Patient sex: M
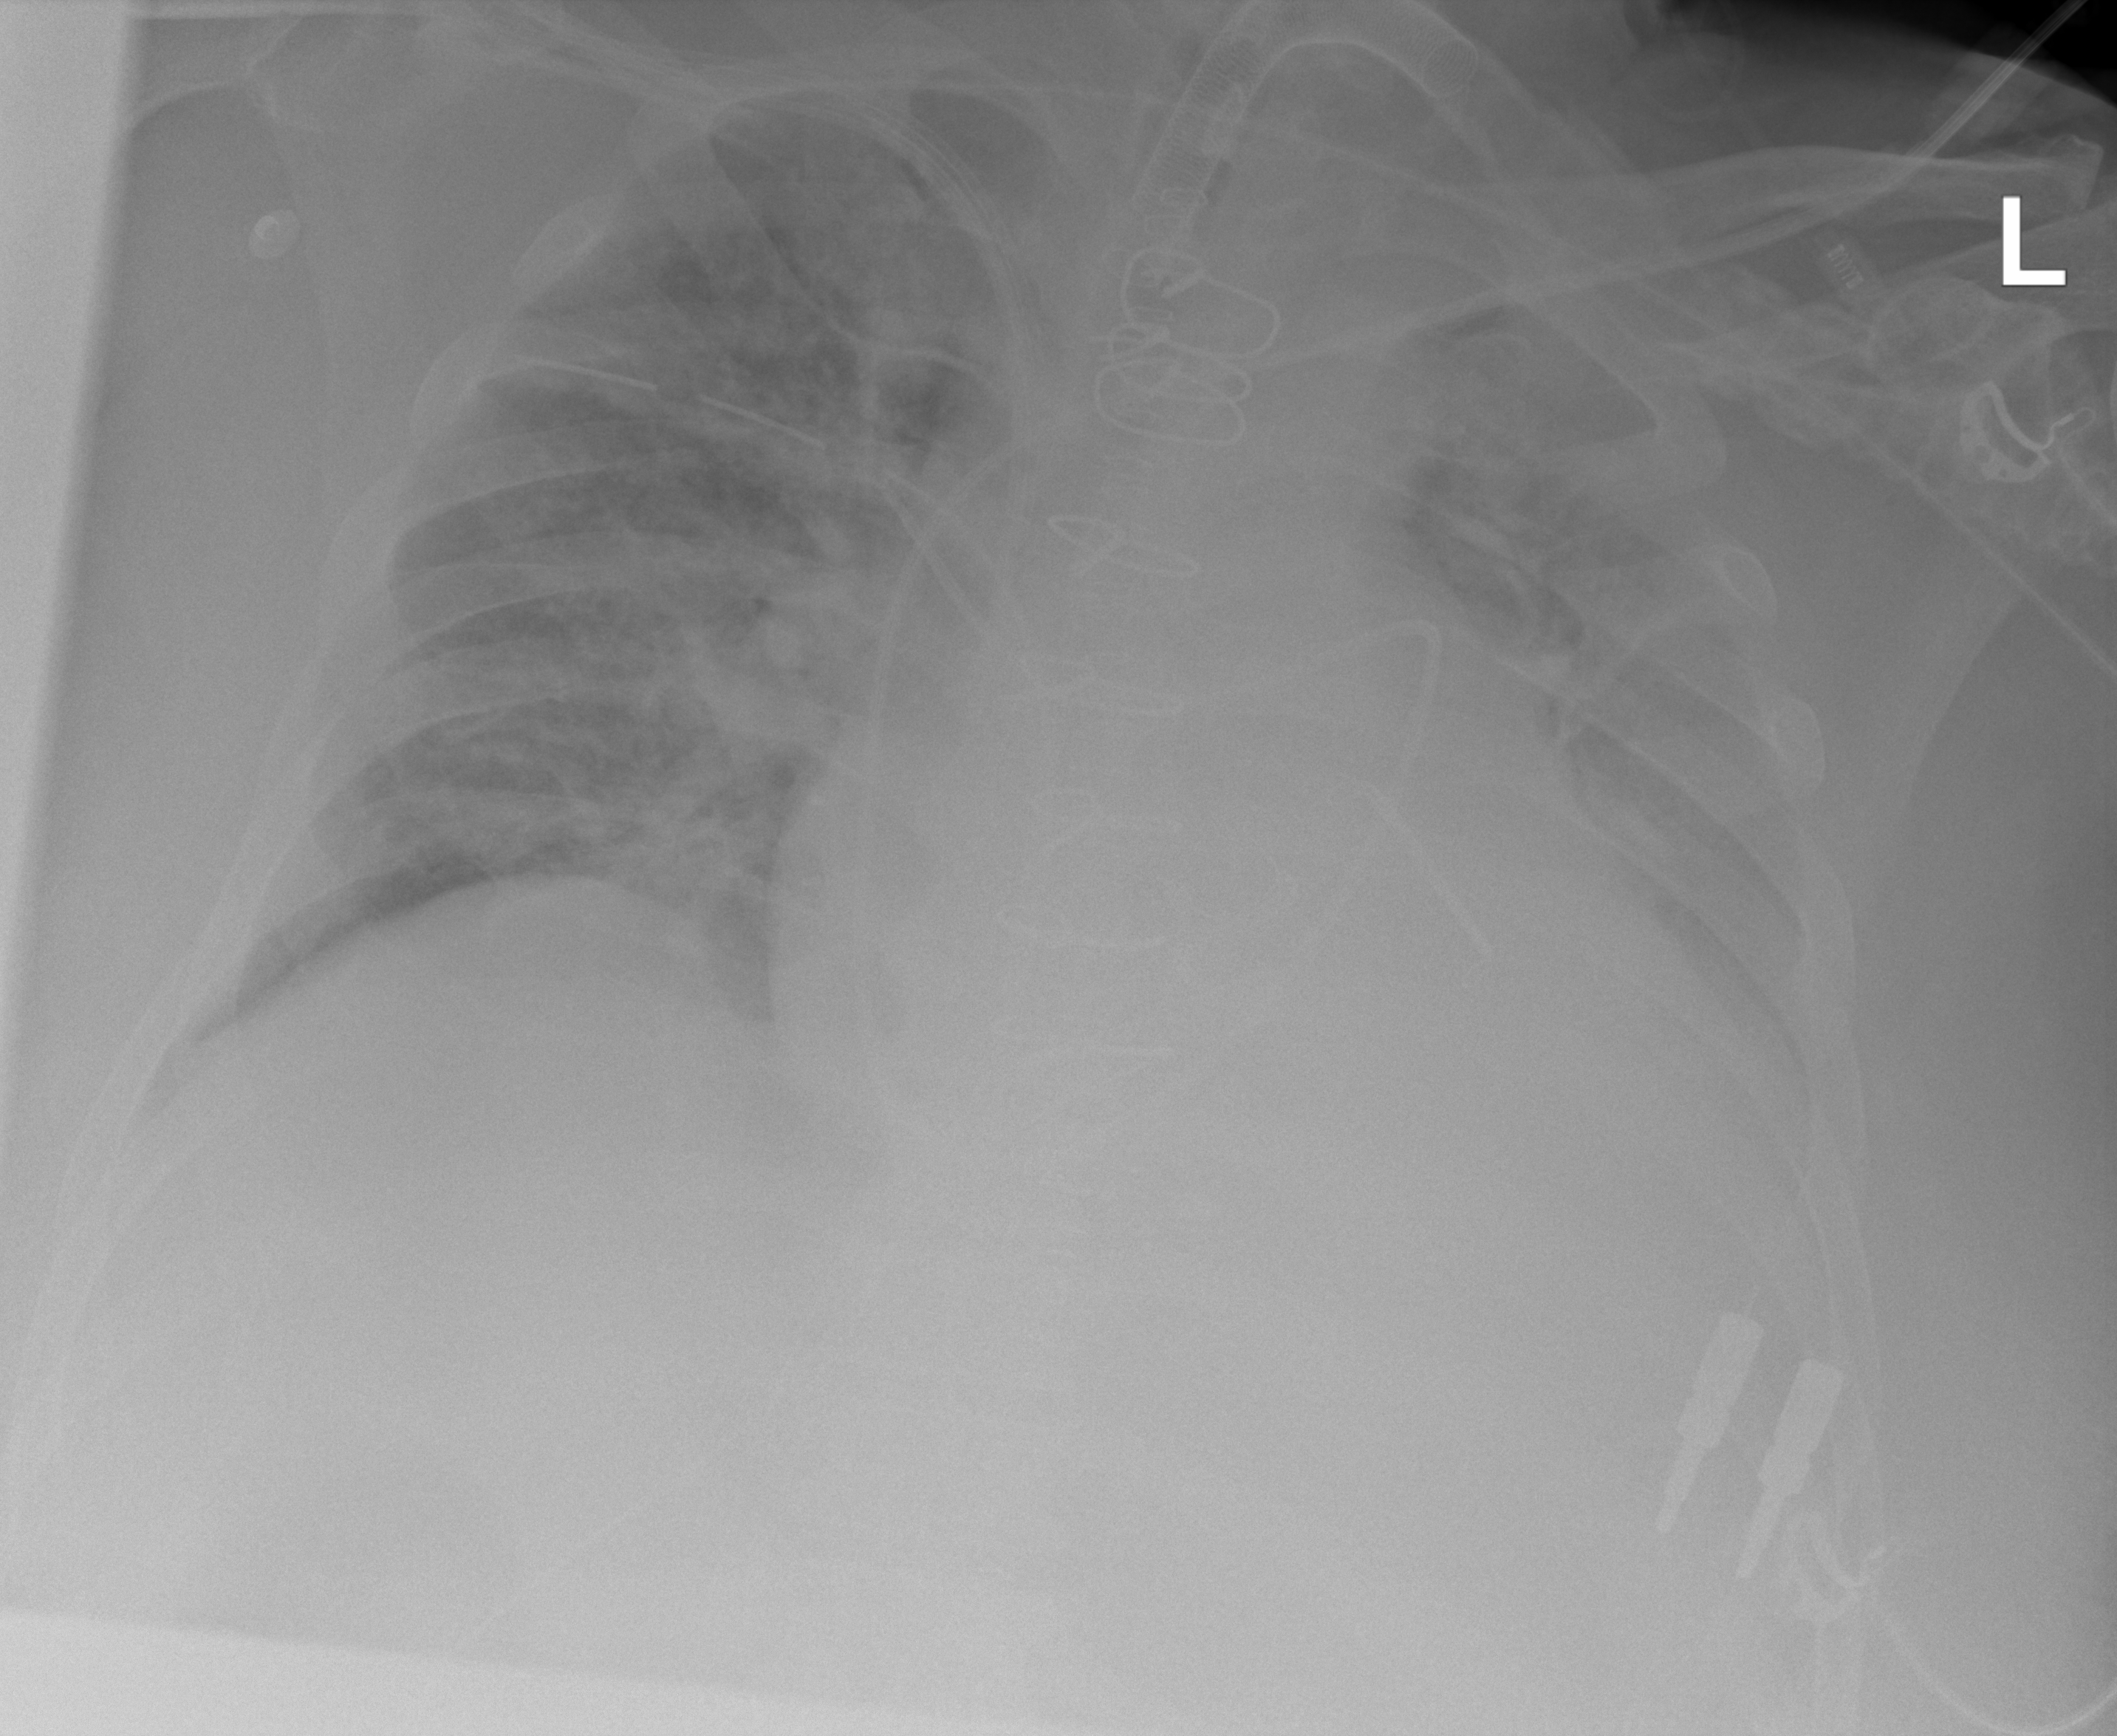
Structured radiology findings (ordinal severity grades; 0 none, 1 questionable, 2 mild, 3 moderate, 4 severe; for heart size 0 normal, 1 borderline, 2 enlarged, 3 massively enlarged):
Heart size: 2
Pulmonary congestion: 3
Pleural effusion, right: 0
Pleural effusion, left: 3
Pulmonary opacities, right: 3
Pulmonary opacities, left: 3
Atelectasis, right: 3
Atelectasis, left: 3